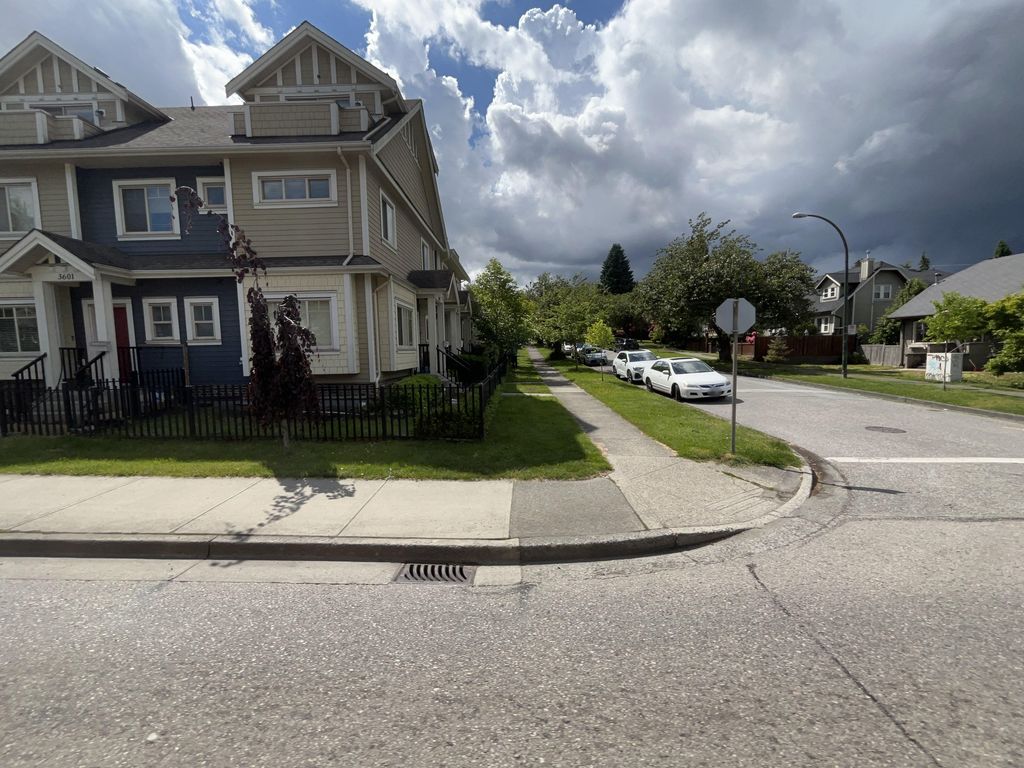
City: vancouver